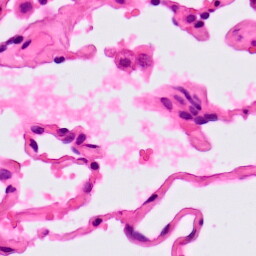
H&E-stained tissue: Lung